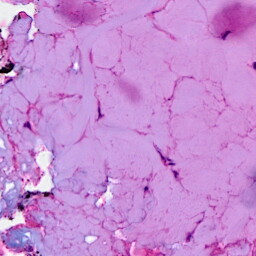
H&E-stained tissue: Breast